Question: I am trying to download the Play framework 2.3.5, but I keep getting prompted for password before being able to download the file. Do you have an idea what is wrong?
A screenshot:

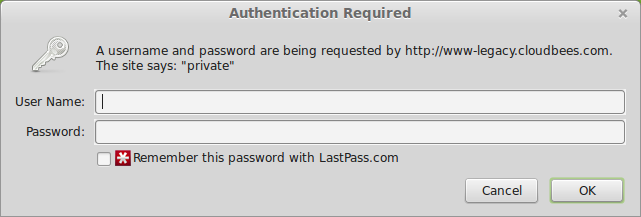
Answer: It appears that the Play Framework download page embeds an image from the CloudBees website. At some point the CloudBees image ('logo_small.png') was probably accessible, but now it is forbidden. Since it is not important to see the CloudBees image, you can try cancelling the dialog box. When I view the page in Chrome I don't see the error at all unless I use the developer tools.